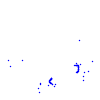
Particle: proton